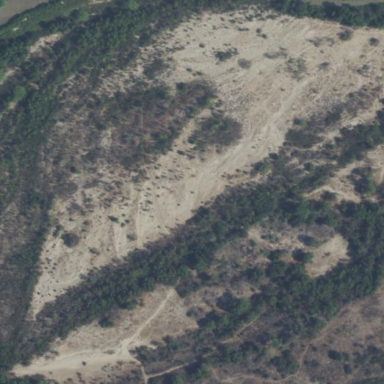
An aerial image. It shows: Sandy area in nature.